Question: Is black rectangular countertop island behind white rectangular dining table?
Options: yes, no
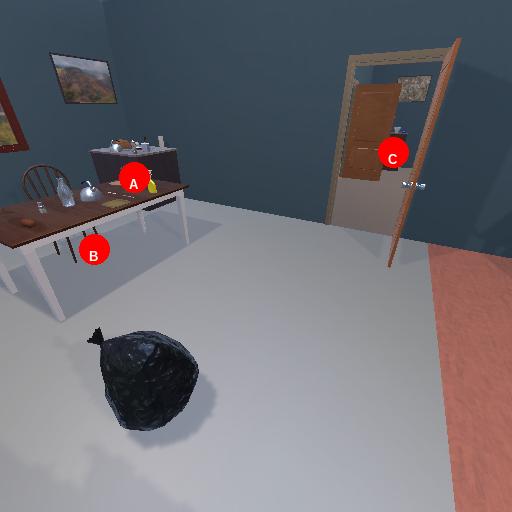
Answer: yes